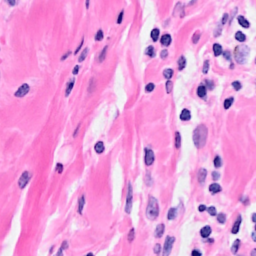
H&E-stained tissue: Breast